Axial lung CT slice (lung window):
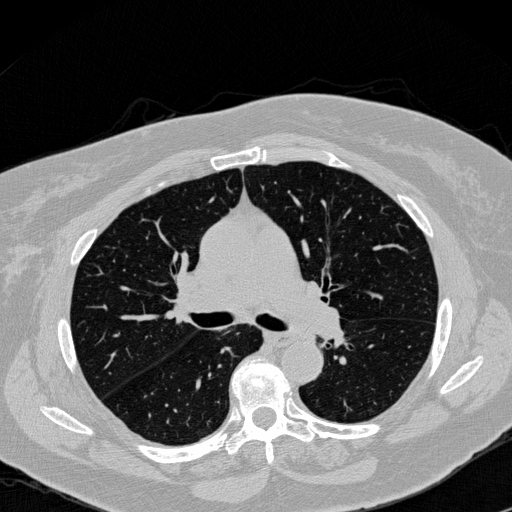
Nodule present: no